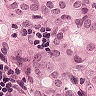
Metastatic tissue present: yes